Question: I read some similar questions about this on Stack Overflow, but none of them had a satisfying answer.
What I am trying to achieve is a "Facebook Sign In Button" from the Settings screen.

I want to achieve this using Static Cells.
But I soon discovered that I could not connect a "Action" to the UITableViewCell using Xcode.
I then tried to achieve the same result using a Custom UITableViewCell with a UIButton inside, but it resulted it a lot of extra styling trouble to make it look exactly like a real UITableViewCell.
Now I managed to make the UITableViewCell to behave like a Button using the following solution:
I changed the Identifier of the "Login Button" UITableViewCell to "loginButton". And I added the following code to the Table View Controller.
'''
- (void)tableView:(UITableView *)tableView didSelectRowAtIndexPath:(NSIndexPath *)indexPath {
if ([[selectedCell reuseIdentifier] isEqualToString:@"loginButton"]) {
NSLog(@"Clicked");
// Execute function to run code for Login button
}
}
'''
Instead of executing a IBAction (which would have been the case if I could just link it like a button in Xcode) I am now going to execute a Function.
This is working like expected. But the reason I created this question is: I want to know if this is the right way to go. Is this ok? Is this bad? Why is this ok or bad? Is there a better solution? Thanks!
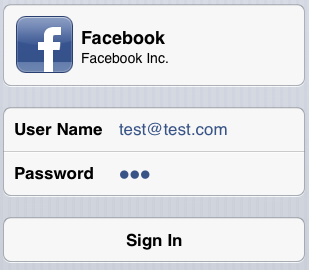
Answer: Thats a reasonable way to go.
A similar solution using indexpaths would be:
Create an outlet for the Table View Cell from IB.
'''
@property (strong, nonatomic) IBOutlet UITableViewCell *loginButtonCell;
'''
Then implement the didSelectRowAtIndexPath: method.
'''
- (void) tableView:(UITableView *)tableView didSelectRowAtIndexPath:(NSIndexPath *)indexPath
{
if ([indexPath isEqual:[tableView indexPathForCell:self.loginButtonCell]])
{
// This will get called when you cell button is tapped
}
}
'''
You can then re-order and without having to modify your code